Question: I am working on a d3 sample <URL>:

I am trying to add title for circles with with the name as well as checkin details.
following is the modified code for the display year function (rest of the code almost no change,,,):
'''
// Updates the display to show the specified year.
function displayYear(year) {
dot.data(interpolateData(year), key)
.call(position)
.sort(order);
dot.append("title").text(function(d) { return d.name});
dot.text(function(d) { return d.name + "~"+ d.checkins + d.Checkintimes; });
label.text(Math.round(year));
}
// Interpolates the dataset for the given (fractional) year.
function interpolateData(year) {
return nations.map(function(d) {
return {
name: d.name,
region: d.region,
checkins: interpolateValues(d.checkins, year),
teamsize: interpolateValues(d.teamsize, year),
Checkintimes: interpolateValues(d.Checkintimes, year)
};
});
}
'''
However the same is not appearing as title in the circles. I just want to append the checkin detail with the circle.
My json file contains the following:
[
{
'''
"name":"Search&Navigator",
"region":"IPScience",
"checkins":[[2000,100],[2001,200],[2002,300],[2003,275],[2004,222],[2005,280],[2006,281],[2007,400],[2008,55],[2009,300]],
"teamsize":[[2000,10],[2001,7],[2002,7],[2003,12],[2004,5],[2005,3],[2006,10],[2007,12],[2008,12],[2009,10]],
"Checkintimes":[[2000,40],[2001,50],[2002,60],[2003,50],[2004,40],[2005,30],[2006,30],[2007,35],[2008,30],[2009,30]]
'''
}
]
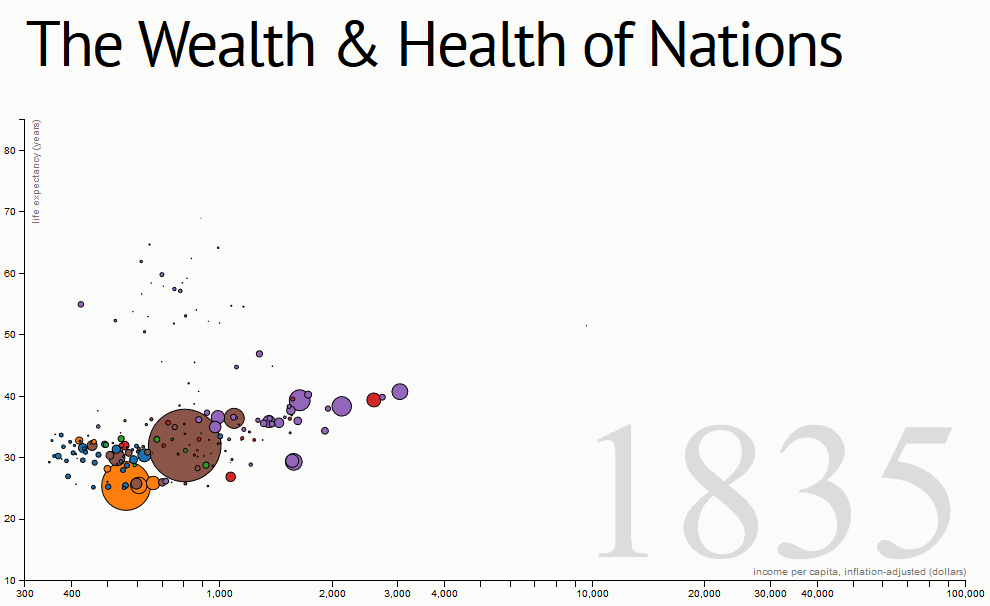
Answer: Your variable 'dot' doesn't contain a reference to the 'title' element. Simply change the function that appends it to do what you want:
'''
dot.append("title")
.text(function(d) { return d.name + "~"+ d.checkins + d.Checkintimes; });
'''